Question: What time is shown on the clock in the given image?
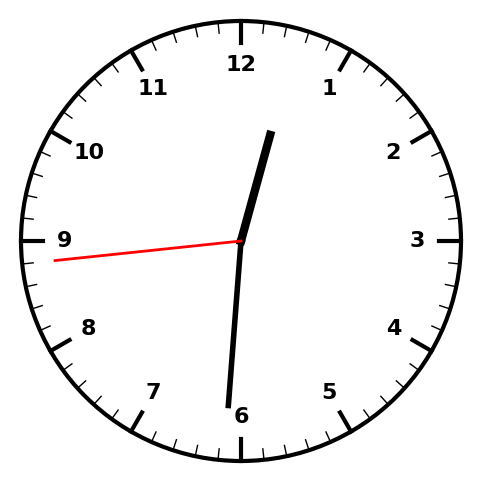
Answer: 12:30:44